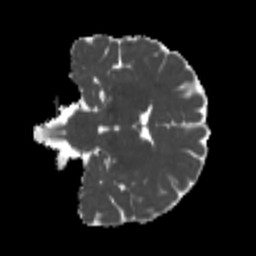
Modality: MD
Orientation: coronal
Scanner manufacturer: siemens
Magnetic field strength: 3 T
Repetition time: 4 s
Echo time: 0.0594 s